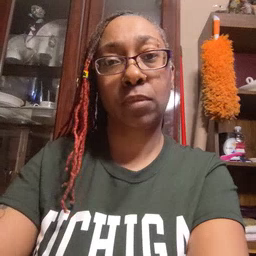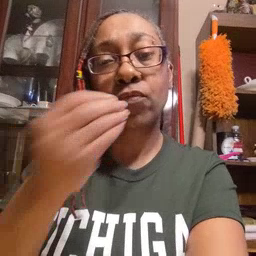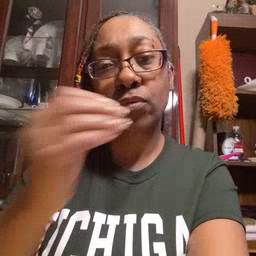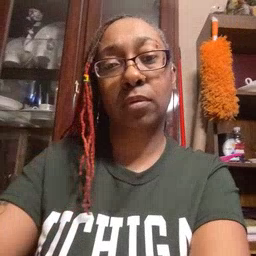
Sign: food